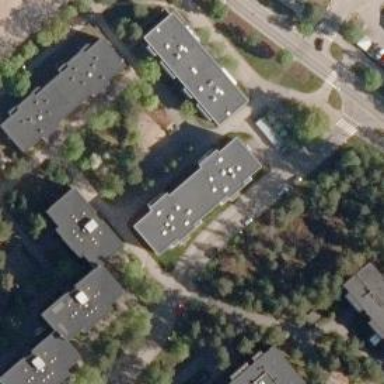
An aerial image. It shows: White apartment building with flat roof made of tar paper.